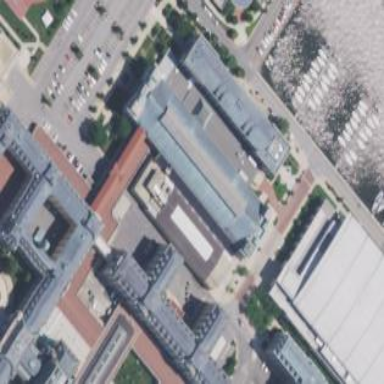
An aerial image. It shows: View of university building.